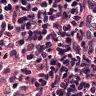
Metastatic tissue present: no